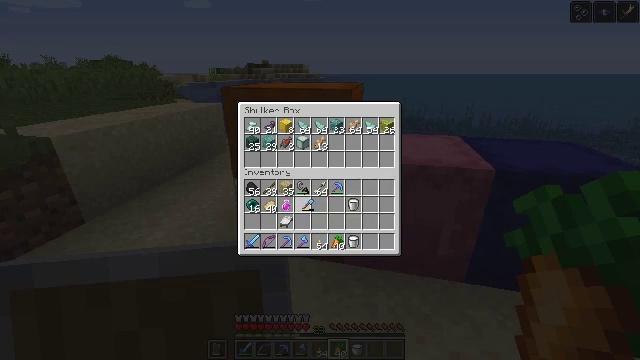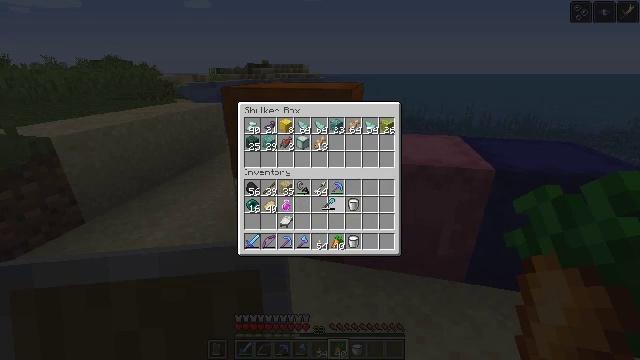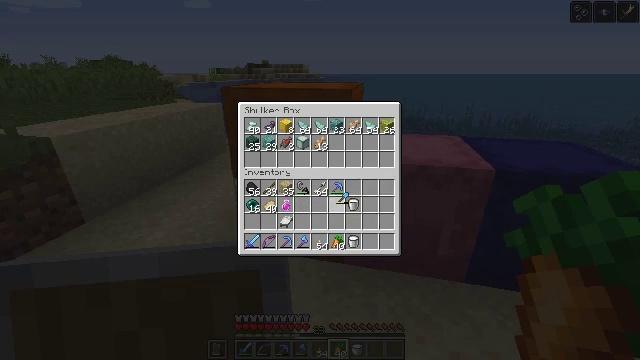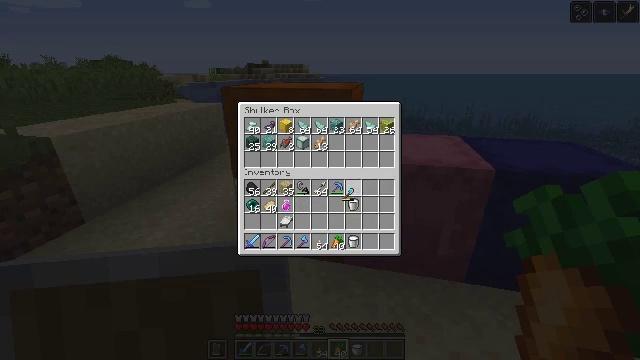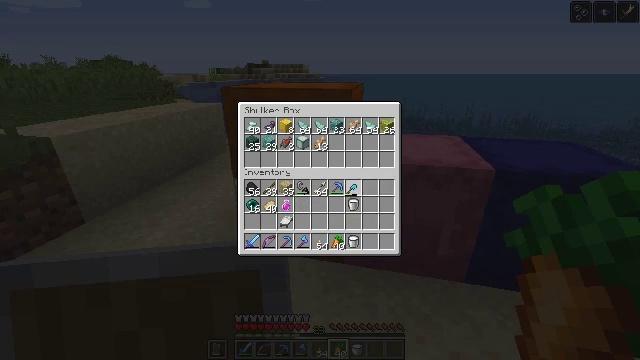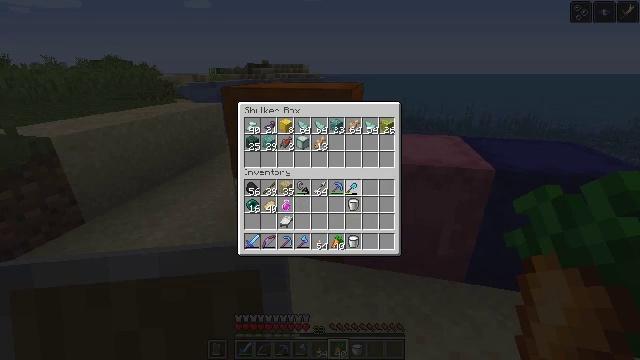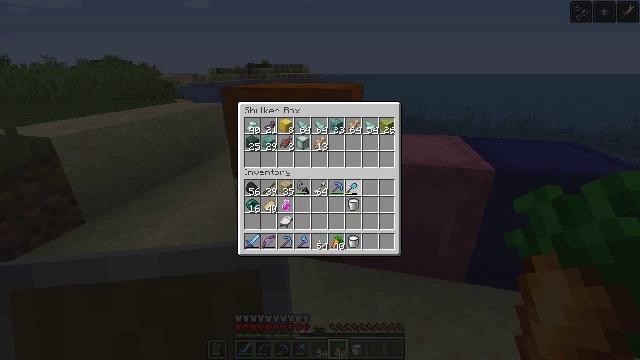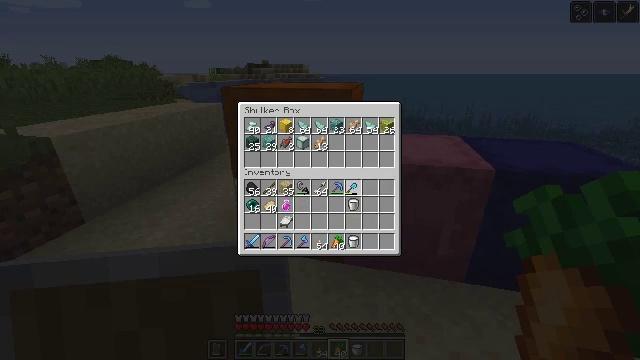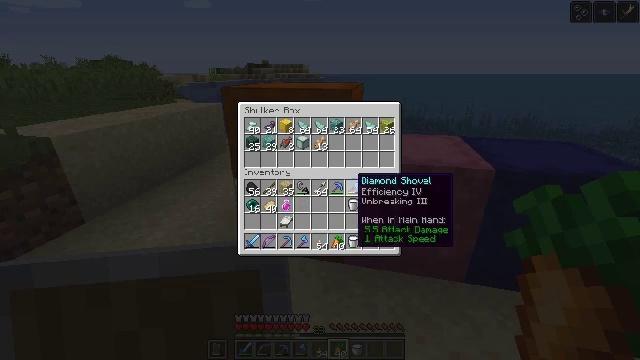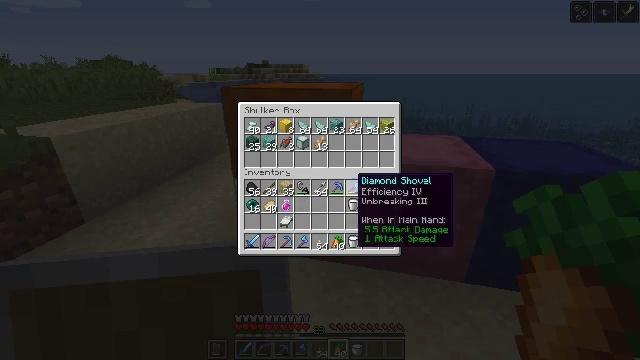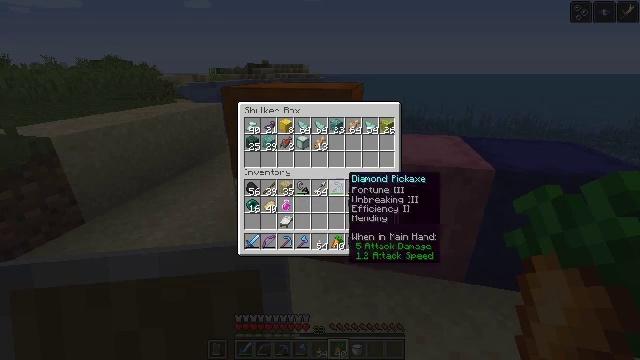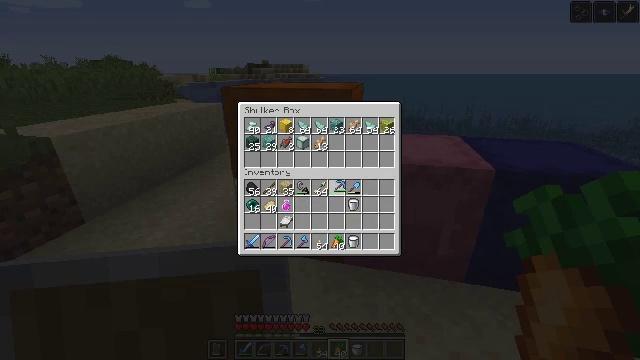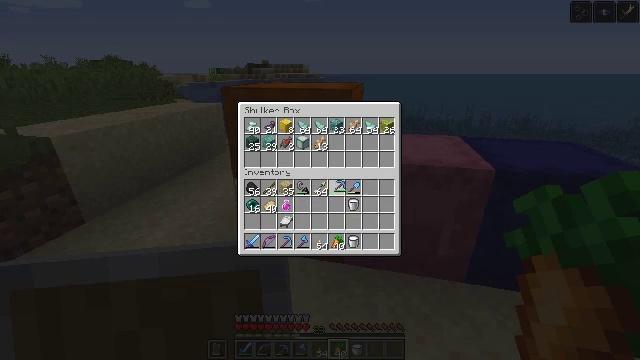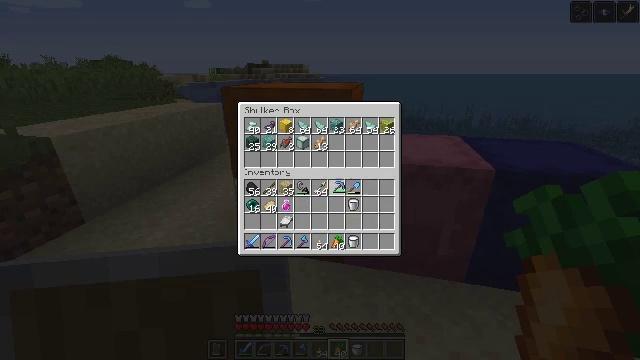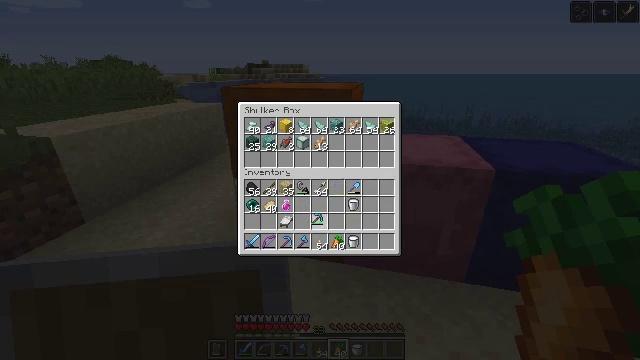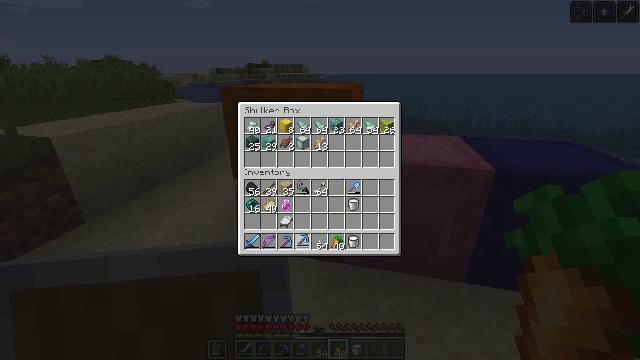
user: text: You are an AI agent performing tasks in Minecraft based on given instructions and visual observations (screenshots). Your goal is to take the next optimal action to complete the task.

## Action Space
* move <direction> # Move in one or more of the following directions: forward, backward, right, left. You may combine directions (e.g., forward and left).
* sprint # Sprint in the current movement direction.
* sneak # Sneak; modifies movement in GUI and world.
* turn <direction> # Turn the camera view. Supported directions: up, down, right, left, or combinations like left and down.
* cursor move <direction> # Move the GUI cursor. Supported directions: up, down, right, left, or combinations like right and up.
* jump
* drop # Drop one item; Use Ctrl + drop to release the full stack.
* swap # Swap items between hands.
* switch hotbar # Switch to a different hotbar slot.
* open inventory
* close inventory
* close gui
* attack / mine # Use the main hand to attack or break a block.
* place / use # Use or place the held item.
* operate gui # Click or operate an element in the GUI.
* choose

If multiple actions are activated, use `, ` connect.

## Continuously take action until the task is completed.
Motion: motion action
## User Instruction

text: Mine the orange shulker box.
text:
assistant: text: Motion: cursor move right
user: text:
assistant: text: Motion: cursor move right
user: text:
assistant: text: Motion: no_op
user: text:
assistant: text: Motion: no_op
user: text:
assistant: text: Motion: no_op
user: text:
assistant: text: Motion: operate gui
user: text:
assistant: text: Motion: operate gui
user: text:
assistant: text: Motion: no_op
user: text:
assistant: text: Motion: no_op
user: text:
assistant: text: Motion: cursor move left
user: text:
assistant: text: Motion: operate gui
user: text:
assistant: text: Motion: operate gui
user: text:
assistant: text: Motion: no_op
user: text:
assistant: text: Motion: cursor move left and down
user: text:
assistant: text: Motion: cursor move left and down
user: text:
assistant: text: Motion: cursor move left
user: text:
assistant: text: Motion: cursor move left
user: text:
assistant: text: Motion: operate gui
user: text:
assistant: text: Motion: operate gui
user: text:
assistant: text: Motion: no_op
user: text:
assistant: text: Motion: no_op
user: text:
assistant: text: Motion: no_op
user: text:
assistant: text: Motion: cursor move right and up
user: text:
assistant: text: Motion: cursor move right and up
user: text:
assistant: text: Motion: cursor move up
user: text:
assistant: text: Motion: no_op
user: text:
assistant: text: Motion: no_op
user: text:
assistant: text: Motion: no_op
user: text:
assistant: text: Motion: operate gui
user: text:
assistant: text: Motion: operate gui